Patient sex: M
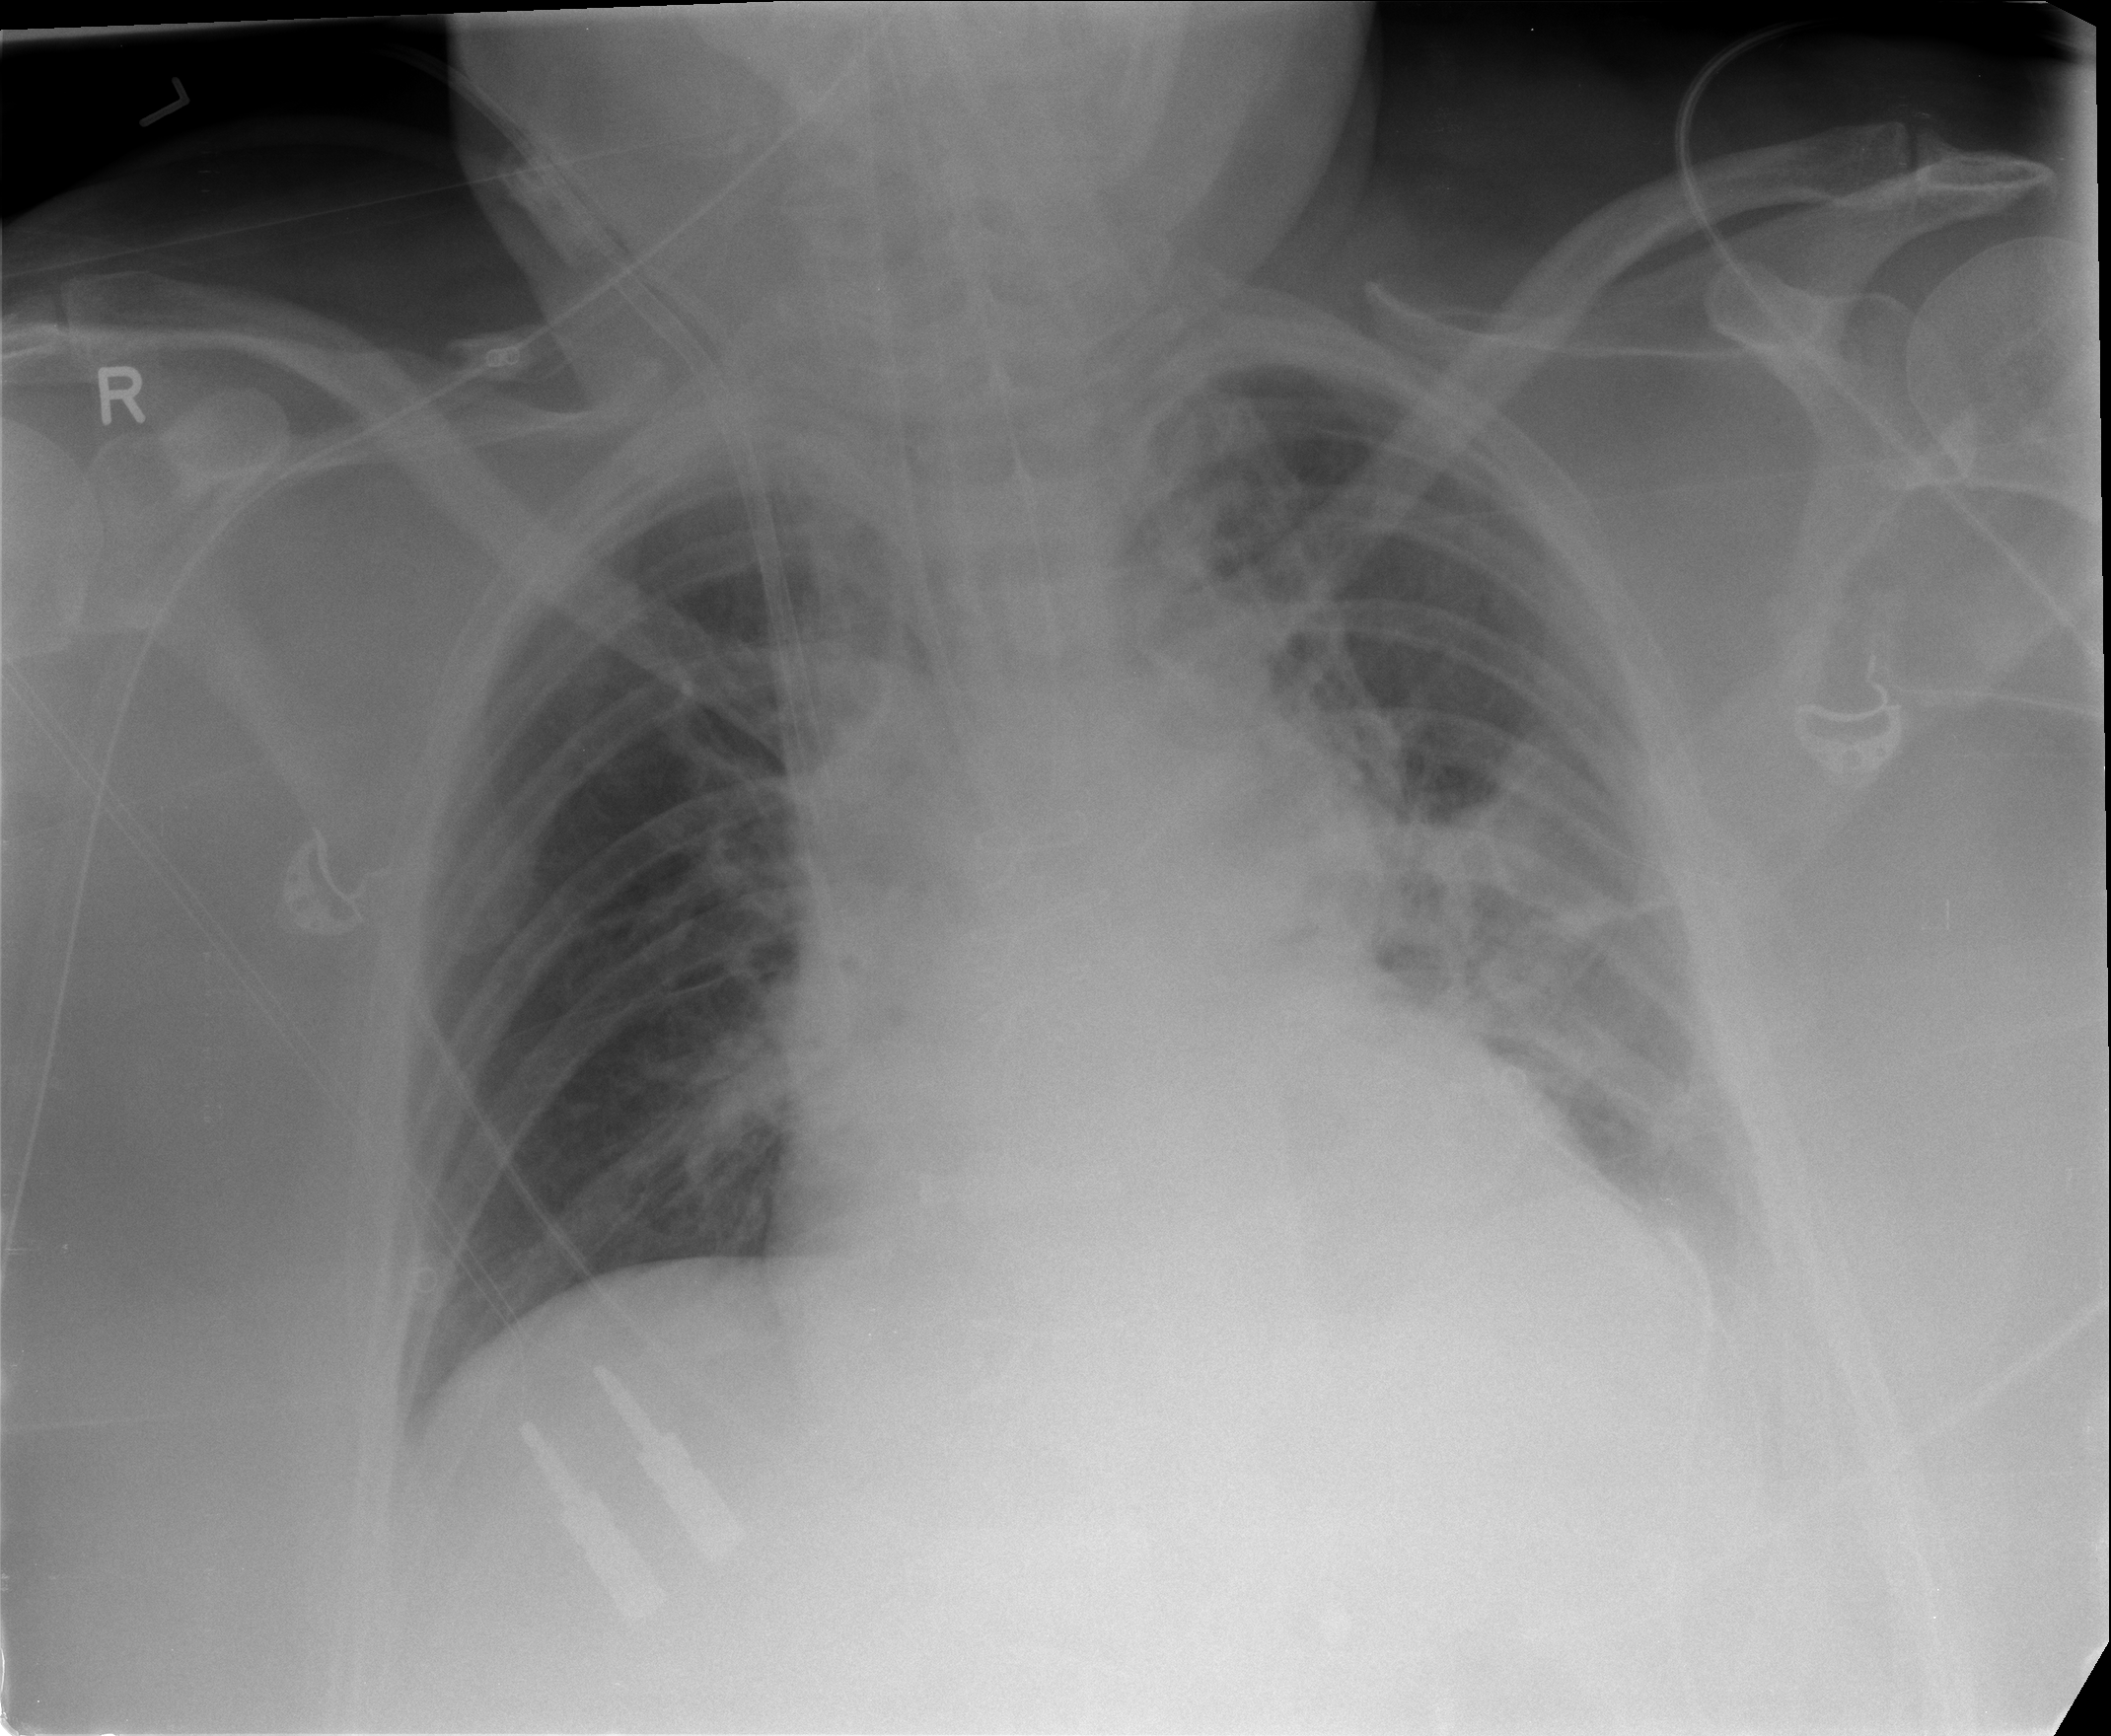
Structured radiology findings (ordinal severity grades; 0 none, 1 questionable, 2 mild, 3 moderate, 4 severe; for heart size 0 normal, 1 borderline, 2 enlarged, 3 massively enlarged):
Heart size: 1
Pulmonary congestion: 0
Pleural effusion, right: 0
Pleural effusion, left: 2
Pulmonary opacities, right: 0
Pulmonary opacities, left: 0
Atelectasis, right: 2
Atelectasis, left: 2